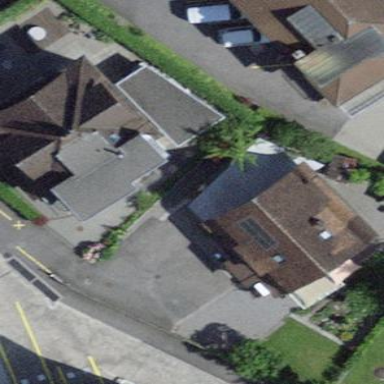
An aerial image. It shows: Residential building with gambrel roof shape.